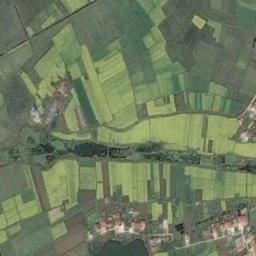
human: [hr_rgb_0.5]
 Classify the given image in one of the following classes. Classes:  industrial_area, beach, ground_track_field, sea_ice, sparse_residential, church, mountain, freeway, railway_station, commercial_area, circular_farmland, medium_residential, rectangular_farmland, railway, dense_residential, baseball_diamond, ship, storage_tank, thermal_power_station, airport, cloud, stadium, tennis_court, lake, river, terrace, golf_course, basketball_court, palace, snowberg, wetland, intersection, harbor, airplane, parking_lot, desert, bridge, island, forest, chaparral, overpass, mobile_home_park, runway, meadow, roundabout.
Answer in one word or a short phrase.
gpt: rectangular_farmland